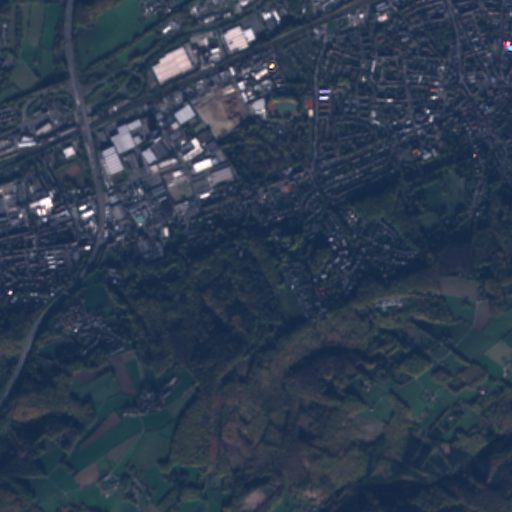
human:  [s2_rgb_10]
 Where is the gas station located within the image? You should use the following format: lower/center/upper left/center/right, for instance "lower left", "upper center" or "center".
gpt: The gas station is located in the upper left of the image.
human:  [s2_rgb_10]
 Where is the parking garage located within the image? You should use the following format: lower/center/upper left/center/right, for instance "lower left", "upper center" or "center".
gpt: The parking garage is located in the upper left of the image.
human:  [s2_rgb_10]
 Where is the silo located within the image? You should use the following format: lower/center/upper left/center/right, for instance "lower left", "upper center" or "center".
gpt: The silo is located in the upper left of the image.
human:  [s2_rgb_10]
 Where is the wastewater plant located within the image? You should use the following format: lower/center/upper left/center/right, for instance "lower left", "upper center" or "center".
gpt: The wastewater plant is located in the upper center of the image.
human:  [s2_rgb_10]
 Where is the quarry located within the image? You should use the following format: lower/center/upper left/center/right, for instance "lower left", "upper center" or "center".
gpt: There is no quarry in the image.